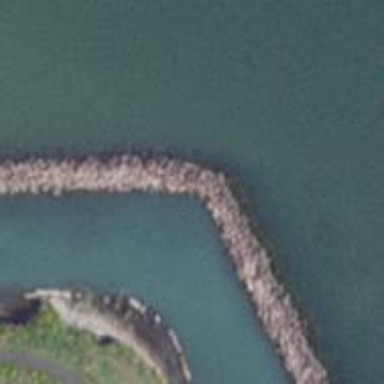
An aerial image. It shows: Breakwater structure.